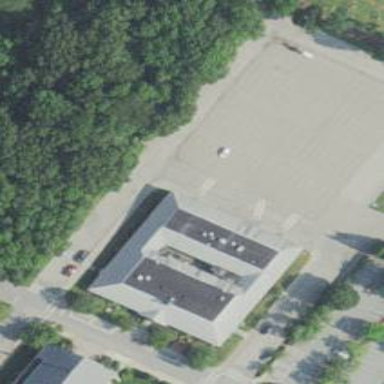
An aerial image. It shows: School building.